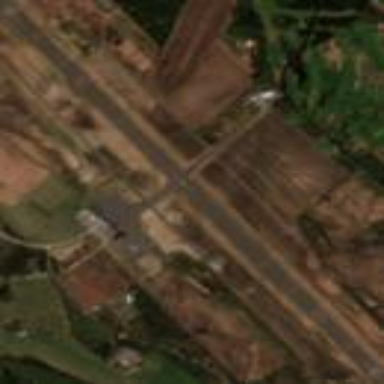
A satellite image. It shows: Asphalt runway at airport.